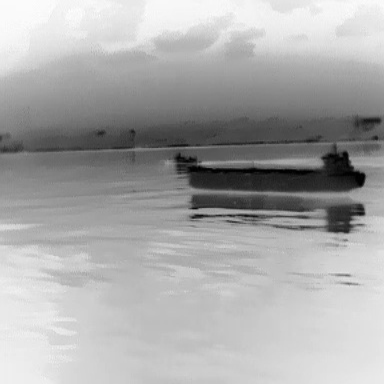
There are two objects shown in the infrared image, including a liner, and a canoe.